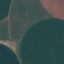
Land use / land cover class: AnnualCrop